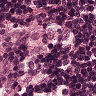
Metastatic tissue present: no